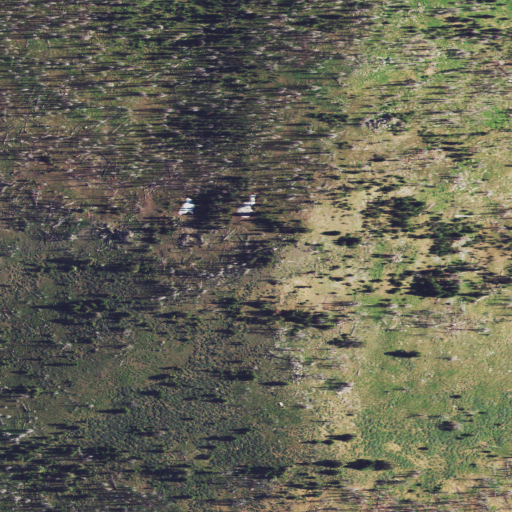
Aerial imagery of mountain in Idaho named John Day Mountain containing shrub, evergreen forest, and grassland